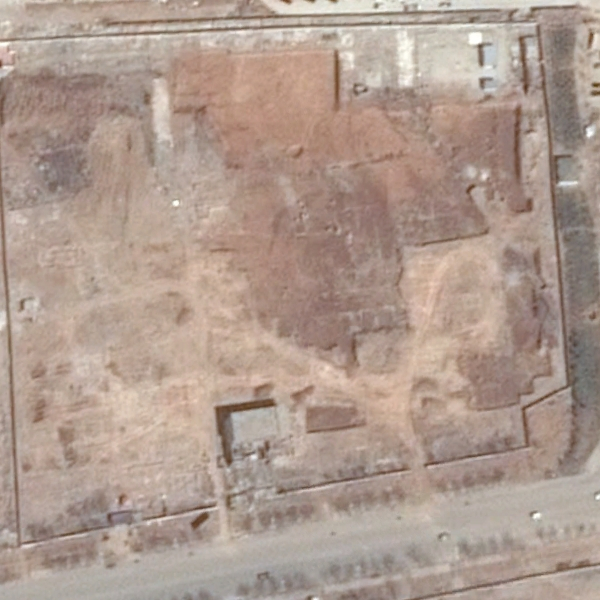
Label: BareLand